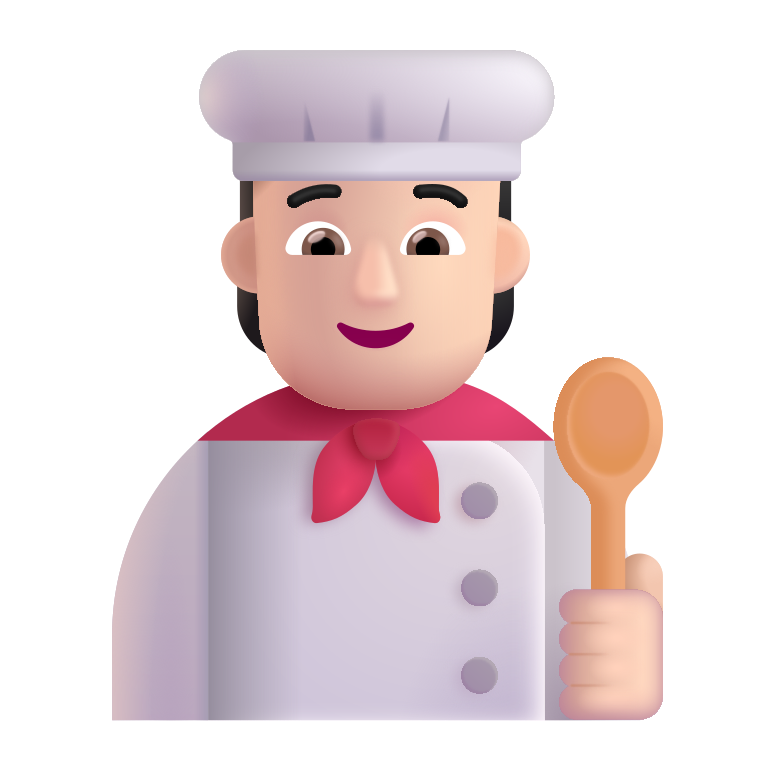
cook color light